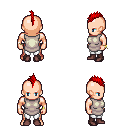
a pixel art fantasy rpg character, male body template, human, light skin, white tunic, white pants, red mohawk hairstyle, bracelets, maroon shoes, four views (front, back, left, right), 2x2 character sprite sheet, small pixel art, hard edges, no anti-aliasing